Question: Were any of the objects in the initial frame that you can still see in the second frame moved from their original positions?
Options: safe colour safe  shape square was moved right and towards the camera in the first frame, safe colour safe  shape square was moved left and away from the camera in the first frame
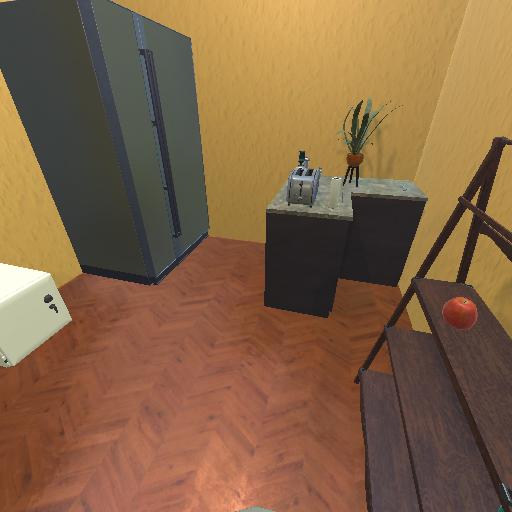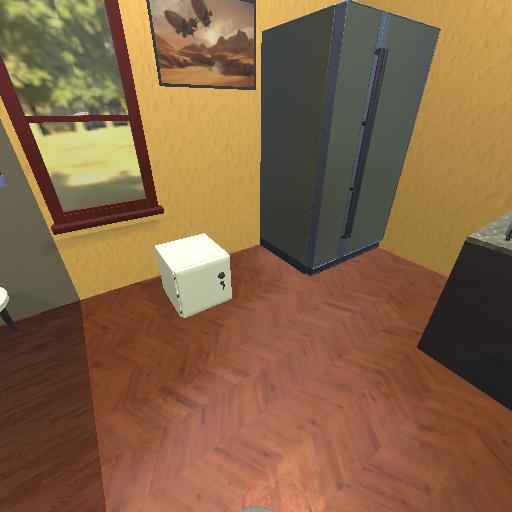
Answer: safe colour safe  shape square was moved right and towards the camera in the first frame